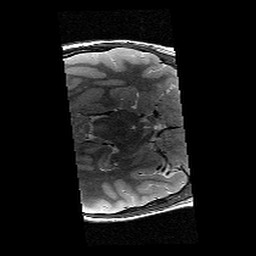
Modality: T2w
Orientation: axial
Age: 10
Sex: female
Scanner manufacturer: siemens
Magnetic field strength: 3 T
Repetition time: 9.23 s
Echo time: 0.067 s